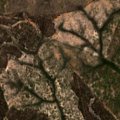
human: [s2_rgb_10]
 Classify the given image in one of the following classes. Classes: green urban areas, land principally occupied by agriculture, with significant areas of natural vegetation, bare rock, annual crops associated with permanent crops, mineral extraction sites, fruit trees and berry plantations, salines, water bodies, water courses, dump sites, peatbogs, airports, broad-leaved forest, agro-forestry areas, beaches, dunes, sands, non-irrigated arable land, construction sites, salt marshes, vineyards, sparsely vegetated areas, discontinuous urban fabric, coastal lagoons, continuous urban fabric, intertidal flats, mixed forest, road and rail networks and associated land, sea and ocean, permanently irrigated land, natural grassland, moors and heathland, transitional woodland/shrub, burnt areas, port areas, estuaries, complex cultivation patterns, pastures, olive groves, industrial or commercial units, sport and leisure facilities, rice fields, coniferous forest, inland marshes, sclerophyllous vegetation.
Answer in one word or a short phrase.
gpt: land principally occupied by agriculture, with significant areas of natural vegetation, broad-leaved forest